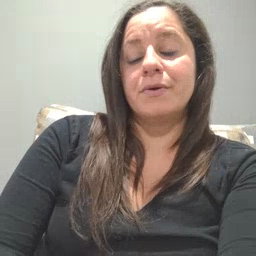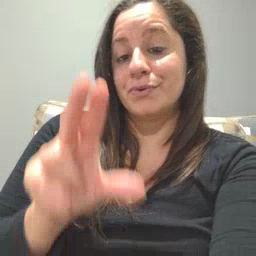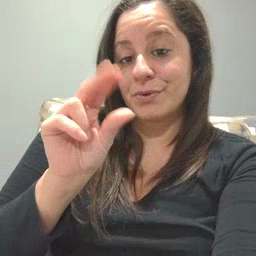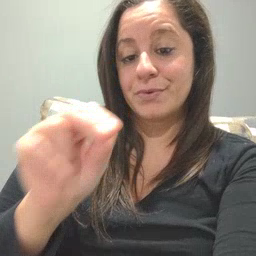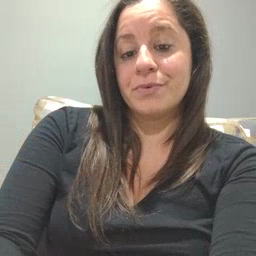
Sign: no